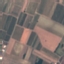
Land use / land cover: PermanentCrop